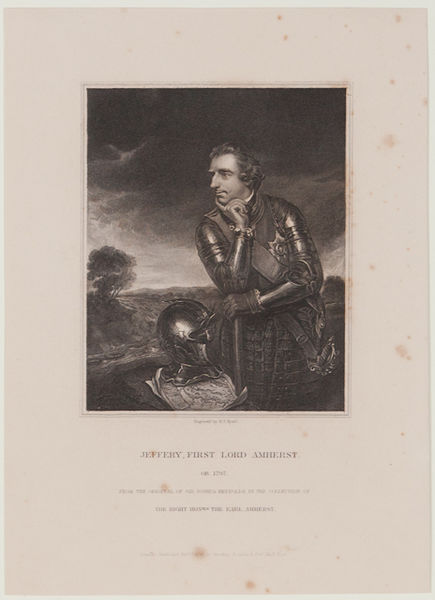
Titel: Lord Jeffery Amherst
Künstler: Henry Thomas Ryall
Standort: Amherst (Massachusetts, USA)
Institution: Mead Art Museum, Amherst College
Schlagwörter: landschaft, bildnis, portrait, porträt, england, graphik, hat, soldier, black, dark, face, hair, old, picture, print, druckgraphik, schwarzweiss, engländer, helm, rüstung, hand, cloud, clouds, man, sky, tree, landscape, armor, armour, helmet, knight, sash, soilder, reproduktion, cloudy, engraving, map, stockflecken, eye, war, finger, hero, book, lord, posed, image, thinker, mezzotinto, leader, portriat, biography, medievil, commander, revolutionary war, jeffery, lord amherst, hilt, first lord, anmherst, jeffrey first lord amherst, jeffrey, first, orunt